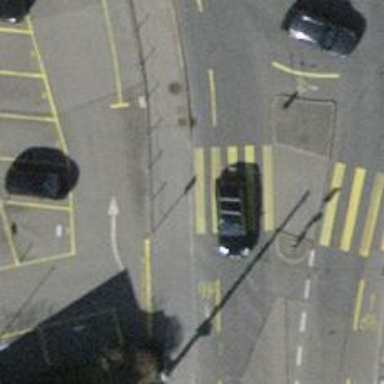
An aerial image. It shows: Kerb barrier.